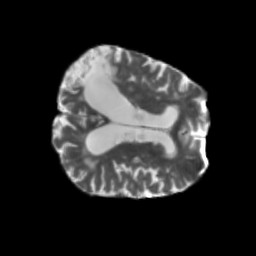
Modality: T2w
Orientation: axial
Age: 66
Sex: female
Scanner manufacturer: siemens
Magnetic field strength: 3 T
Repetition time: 5.25 s
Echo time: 0.08 s